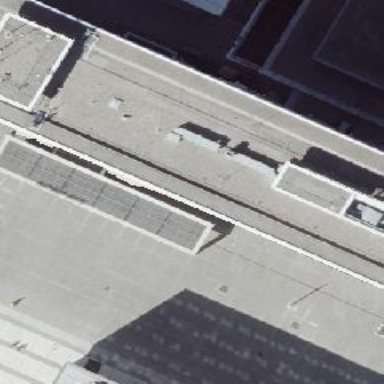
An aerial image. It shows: Close-up view of roof of building.